Question: '''
meteor deploy myapp.meteor.com
'''
When I run this command line, my meteor app upload to meteor cloud server.
Is there any solution or repository for make my own meteor cloud server?
'''
meteor deploy mycloud.server.com myapp.mydomain.com
'''
I know I can use my own domain use this command.
'''
meteor deploy myapp.mydomain.com
'''
But I want to make my own cloud service like .

I know <URL>. But this is single service solution.
This is not for one or more server (clustered server) with many services.
If there are no solution for this, I'll make this solutions.
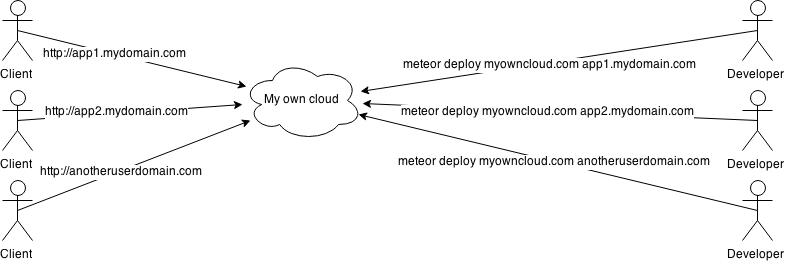
Answer: For now <URL> is still not released, this one should do exactly what you are looking for i.e. using deploy on your own server.
An alternative might be <URL> but it is still not the easy deployment we would like.
The simplest I found yet is still using <URL> to forward on the right virtual machines....
If only the performances matter, you can build micro services and integrated them through a service discovery as provided through <URL> Also this packages does not provide any way to deploy you app, this is just a convenient way to help manage and scale your service.
If you need a reliable solution right now, docking meteor, deploying it on clusters and managing them, I would strongly advise looking at: <URL> for running your meteor app in a PaaS way.